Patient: sex F, age 46
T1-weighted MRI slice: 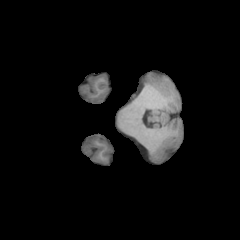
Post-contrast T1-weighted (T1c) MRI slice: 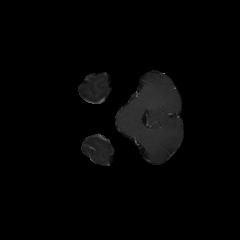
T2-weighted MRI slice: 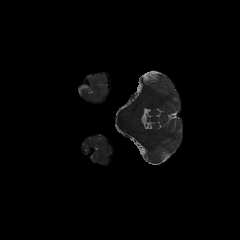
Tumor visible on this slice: no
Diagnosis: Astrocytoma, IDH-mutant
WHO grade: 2